Current action and preconditions to check: trajectory_clear

Your task: For each precondition in the list above, predict whether it will hold at this action.

Consider the current scene as observed from the mobile robot's camera, and analyze the predicted future states of all dynamic agents (e.g., people, animals, vehicles, or any moving entities) within the NEXT SECOND.

IMPORTANT: Only answer "very likely" if you are absolutely certain—based on strong, clear evidence—that a dynamic agent will violate the precondition in the predicted future state. Do NOT answer "very likely" for unlikely, ambiguous, or low-probability risks.

Ask yourself for each precondition: Is there a high probability, with clear and convincing evidence, that the predicted future states of any dynamic agent will interfere with the predicted future state of the currently executing action within the NEXT SECOND, causing that precondition to fail?

Assess the risk level based on these predictions. Use "likely" or "very likely" if motions create a clear risk of interference.

Use "neutral" or "improbable" if agents are nearby but their predicted paths are clearly diverging or non-conflicting.

Failure Risk Categories: "very improbable", "improbable", "neutral", "likely", "very likely"

Answer Format: Output ONLY the probability_of_failure value from these categories: "very improbable", "improbable", "neutral", "likely", "very likely"

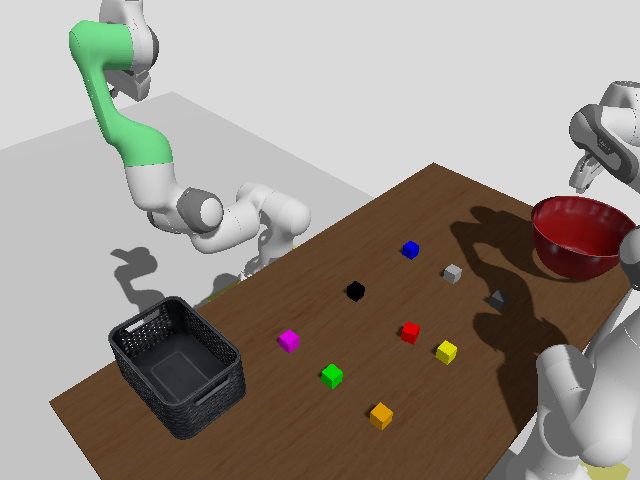

Answer: very improbable